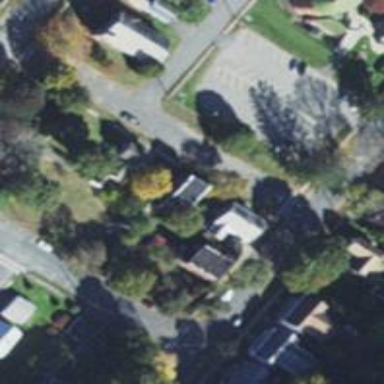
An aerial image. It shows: Park located in historic district.